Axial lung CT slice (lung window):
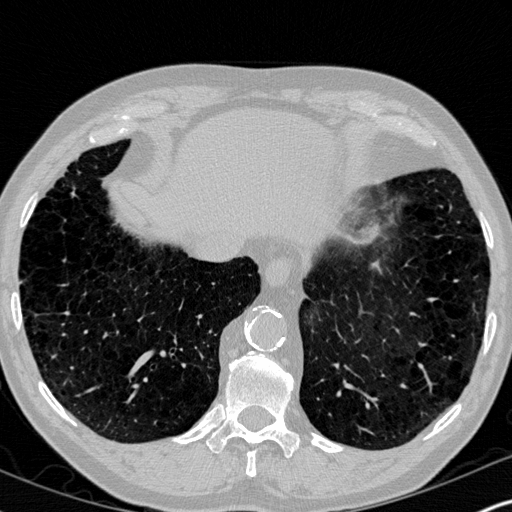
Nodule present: no